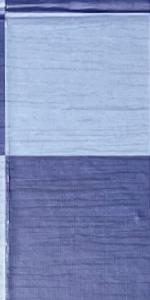
Label: Empty